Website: bh-photo
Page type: account-selection
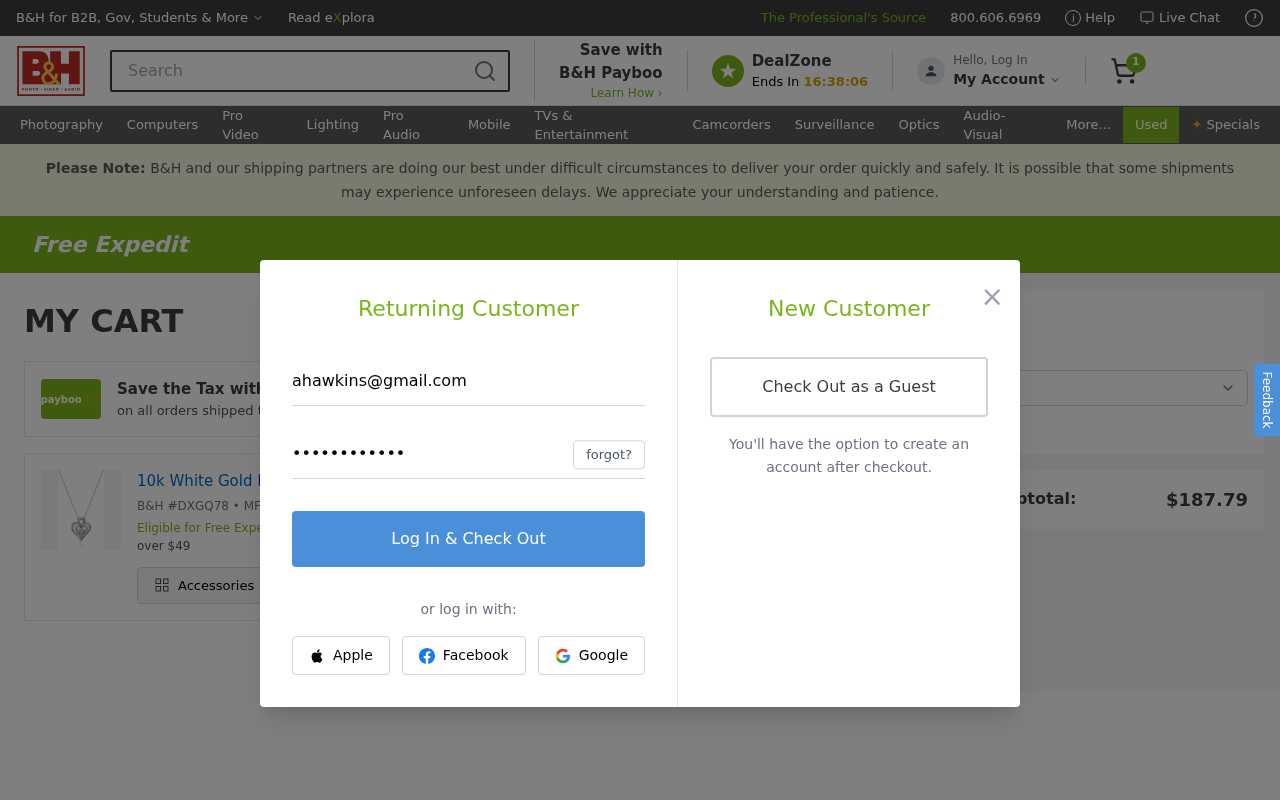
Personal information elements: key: PII_EMAIL
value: ahawkins@gmail.com
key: PII_POSTCODE
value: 92111
Product elements: key: PRODUCT1_NAME
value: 10k White Gold Diamond Heart Pendant Necklace (1/4 cttw, I-J Color, I2-I3 Clarity), 18"
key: PRODUCT1_QUANTITY
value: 1
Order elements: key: ORDER_NUM_ITEMS
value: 1
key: ORDER_SUBTOTAL
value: $187.79
Search elements: key: HEADER_SEARCH
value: Search
Other elements: key: BH_ITEM_NUMBER
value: DXGQ78
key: MFR_NUMBER
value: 80285Z